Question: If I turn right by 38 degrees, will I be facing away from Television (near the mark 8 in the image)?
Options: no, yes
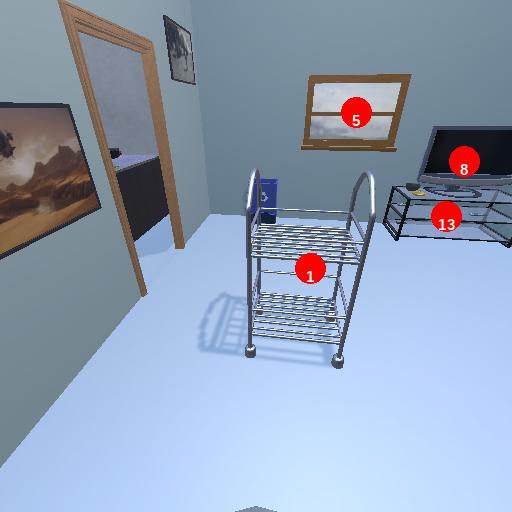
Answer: no